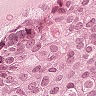
Metastatic tissue present: yes